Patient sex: F
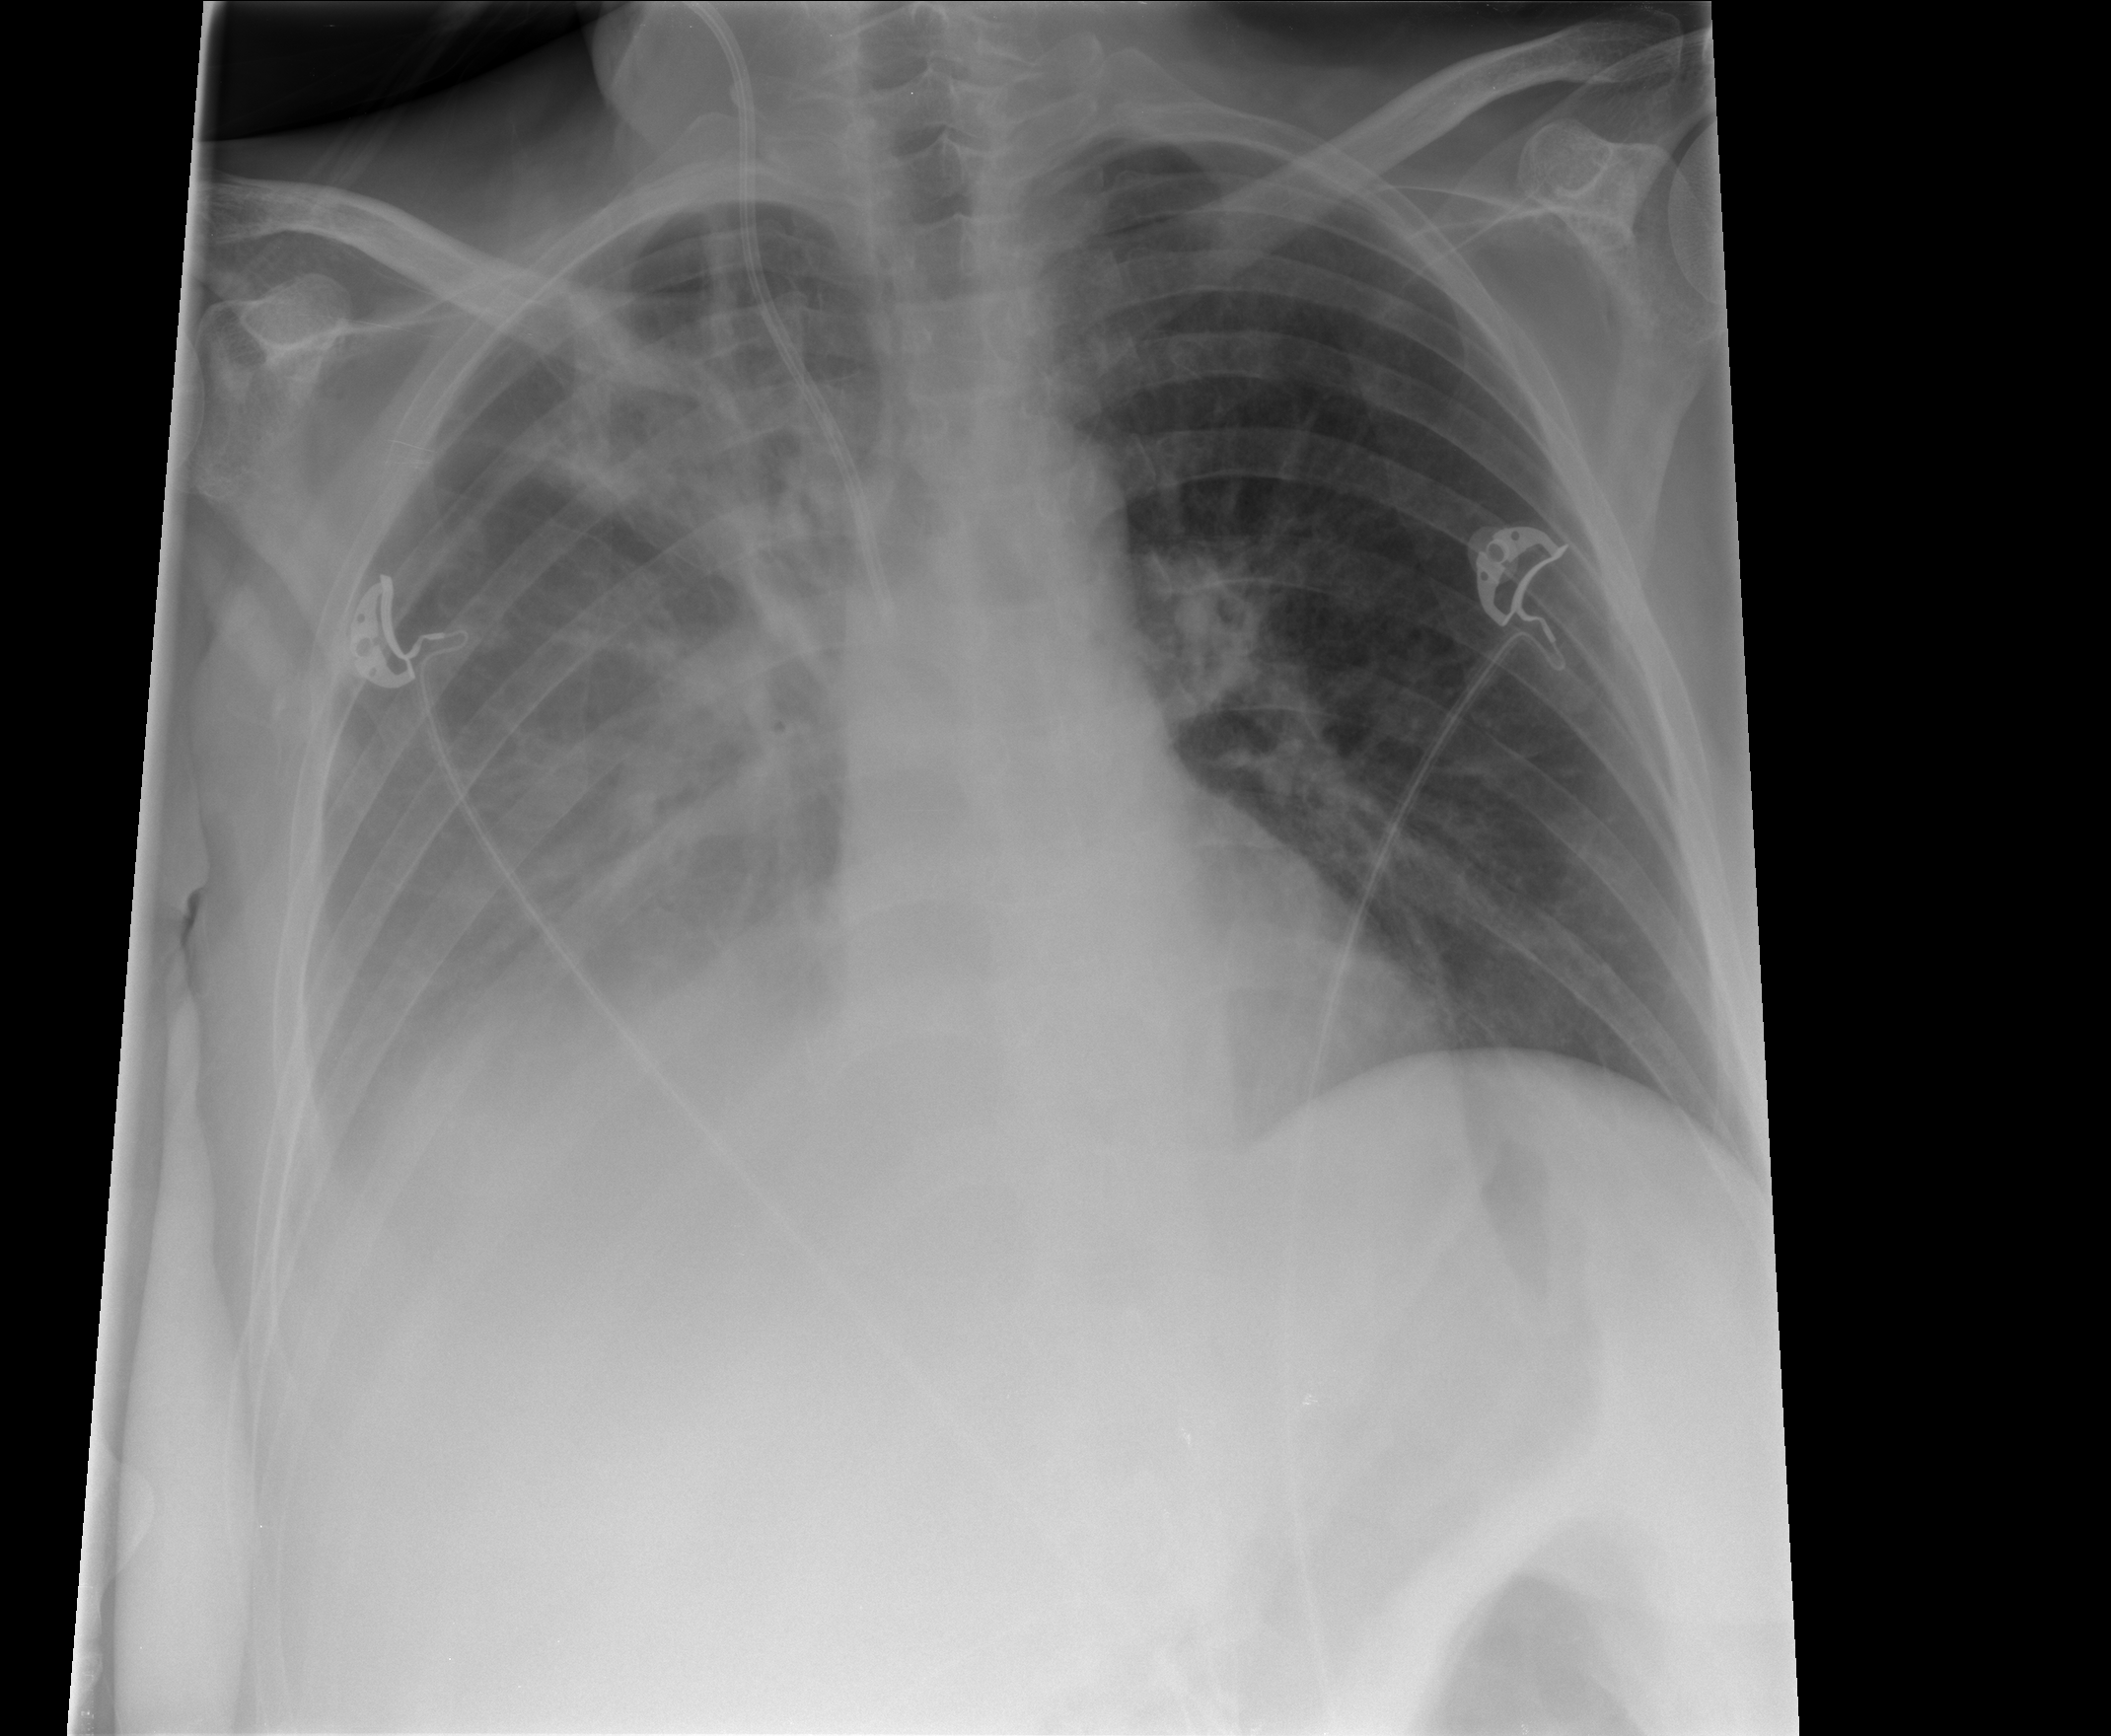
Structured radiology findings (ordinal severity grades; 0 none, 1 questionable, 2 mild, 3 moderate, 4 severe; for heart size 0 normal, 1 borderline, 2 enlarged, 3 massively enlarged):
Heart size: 0
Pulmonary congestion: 2
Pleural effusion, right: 3
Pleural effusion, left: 0
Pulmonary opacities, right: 3
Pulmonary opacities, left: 2
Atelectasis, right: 2
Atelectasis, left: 1